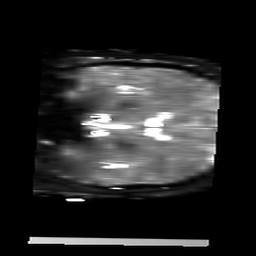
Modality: T2starmap
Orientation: coronal
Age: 53
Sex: female
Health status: ill